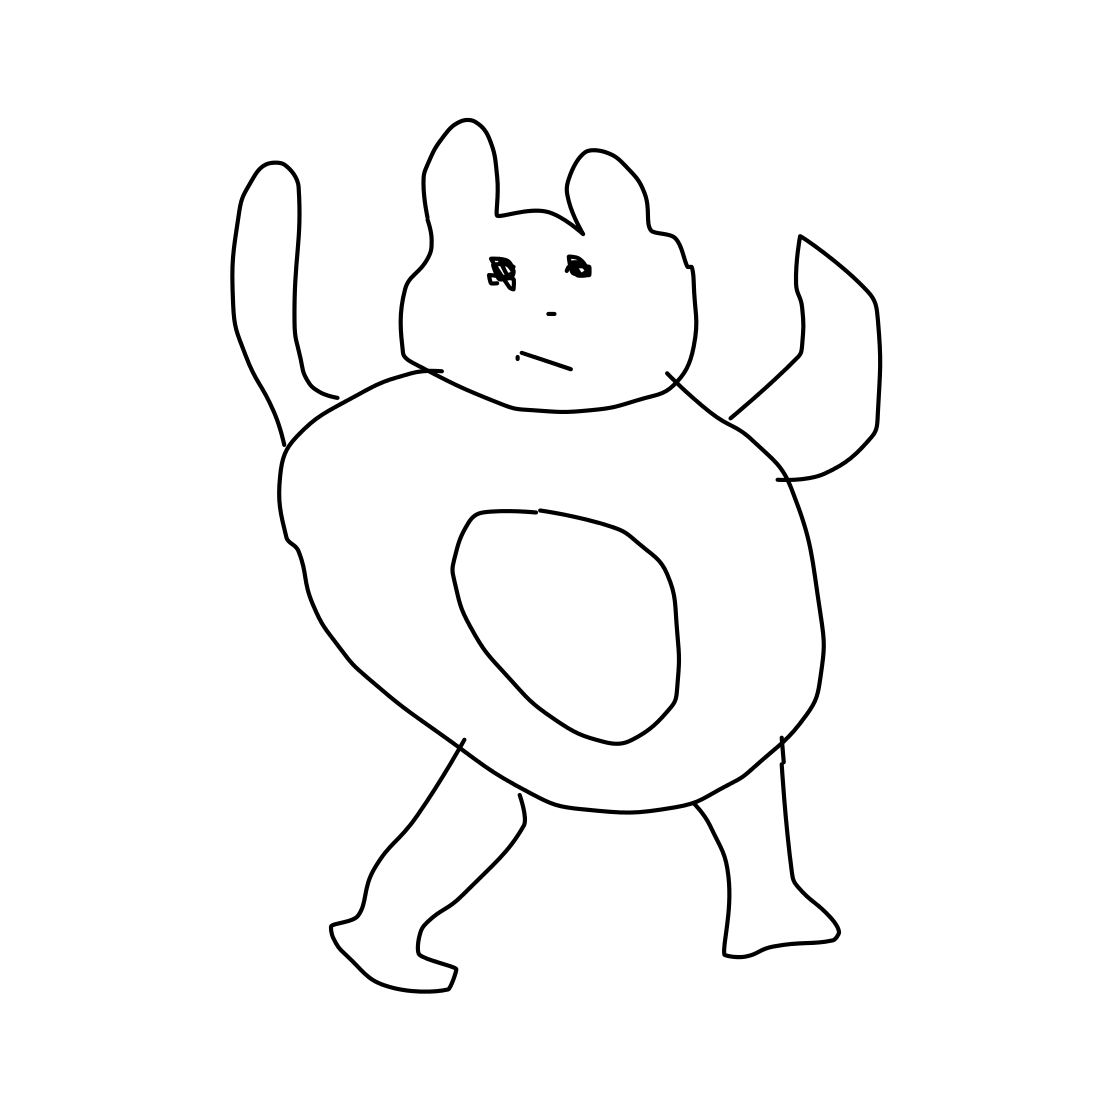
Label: panda